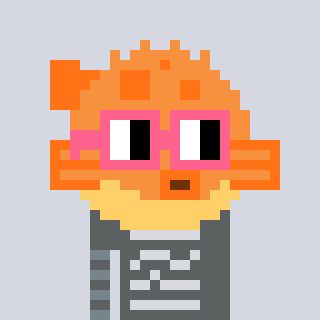
a pixel art character with square pink glasses, a pufferfish-shaped head and a grayscale-colored body on a cool background